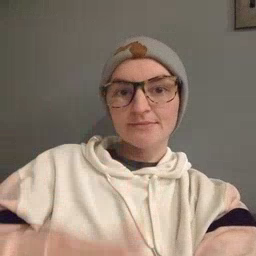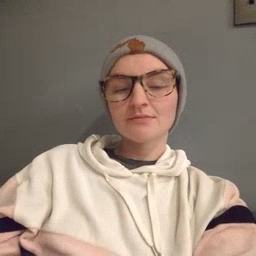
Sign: glasswindow